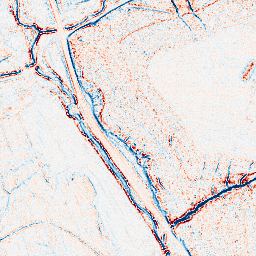
Category: edge_preserving
Decomposition family: anisotropic_diffusion
Decomposition parameters: iterations: 10
kappa: 100
gamma: 0.05
Upsampling method: cubic_mitchell
Upsampling parameters: scale: 8
Upsampling scale: 8